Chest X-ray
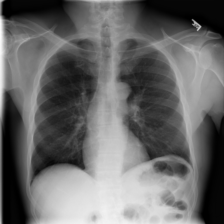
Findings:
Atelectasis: negative
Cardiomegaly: negative
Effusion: negative
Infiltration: negative
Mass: negative
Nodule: negative
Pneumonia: negative
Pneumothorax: negative
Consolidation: negative
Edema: negative
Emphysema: negative
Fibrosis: negative
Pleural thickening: negative
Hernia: negative